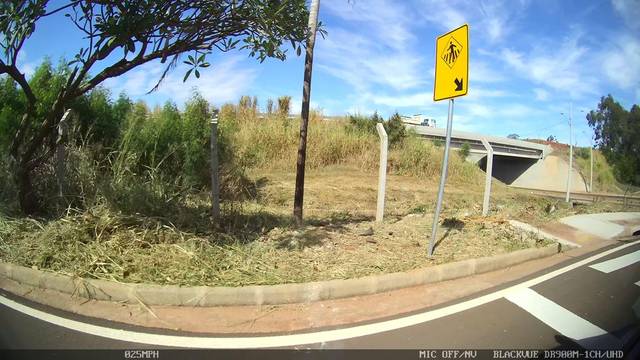
Region: Brazil
Coordinates: -20.847, -49.375